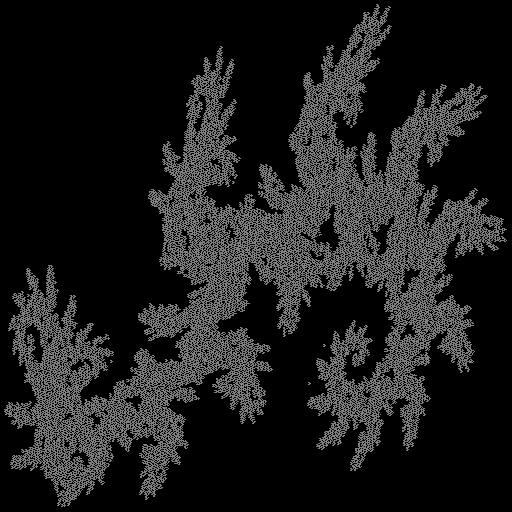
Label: greygoldenrod